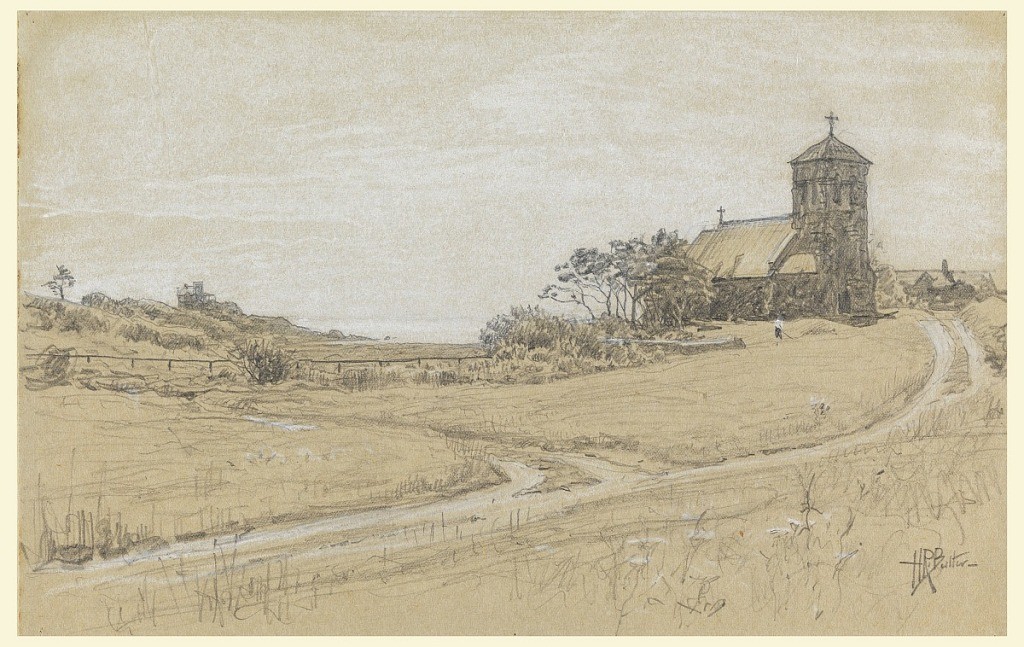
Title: Landscape
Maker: Howard Russell Butler, American, 1856 - 1934
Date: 1880–90
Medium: Black, white crayon on grey paper
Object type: Drawing
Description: Horizontal rectangle. Hilly country with a view of the sea in the center. A church and a rectory are situated in the right middle plane. A man is haying in front of the church.